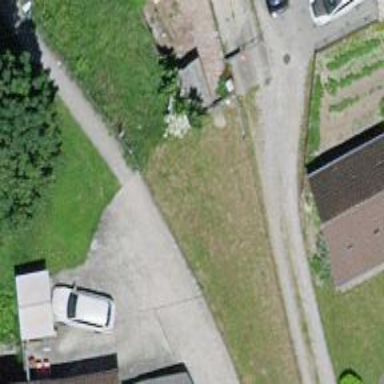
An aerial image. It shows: Footway made of paving stones.